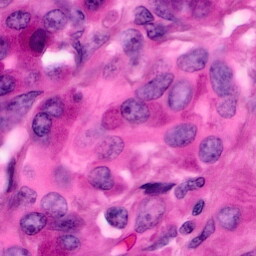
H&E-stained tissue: Pancreatic